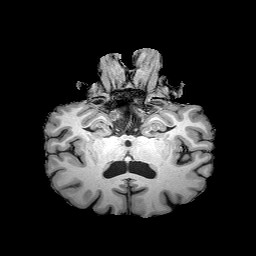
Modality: T1w
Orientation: sagittal
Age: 51
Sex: male
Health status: healthy